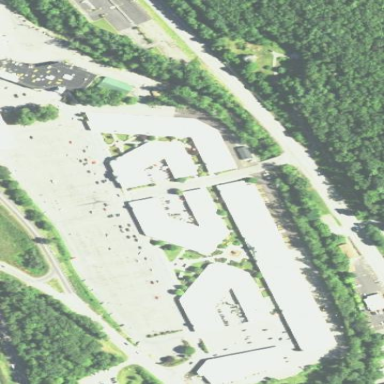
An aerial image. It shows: Retail area.